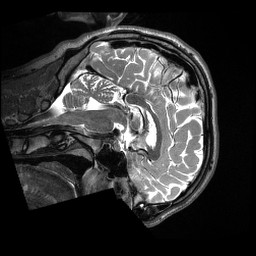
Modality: T2w
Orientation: sagittal
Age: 21
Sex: male